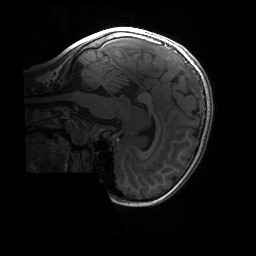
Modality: T1w
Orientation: sagittal
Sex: male
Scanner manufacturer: siemens
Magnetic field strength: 3 T
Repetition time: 1.9 s
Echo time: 0.00243 s